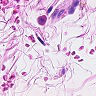
Metastatic tissue present: no